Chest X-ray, AP view. Patient: 30 years old, sex F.
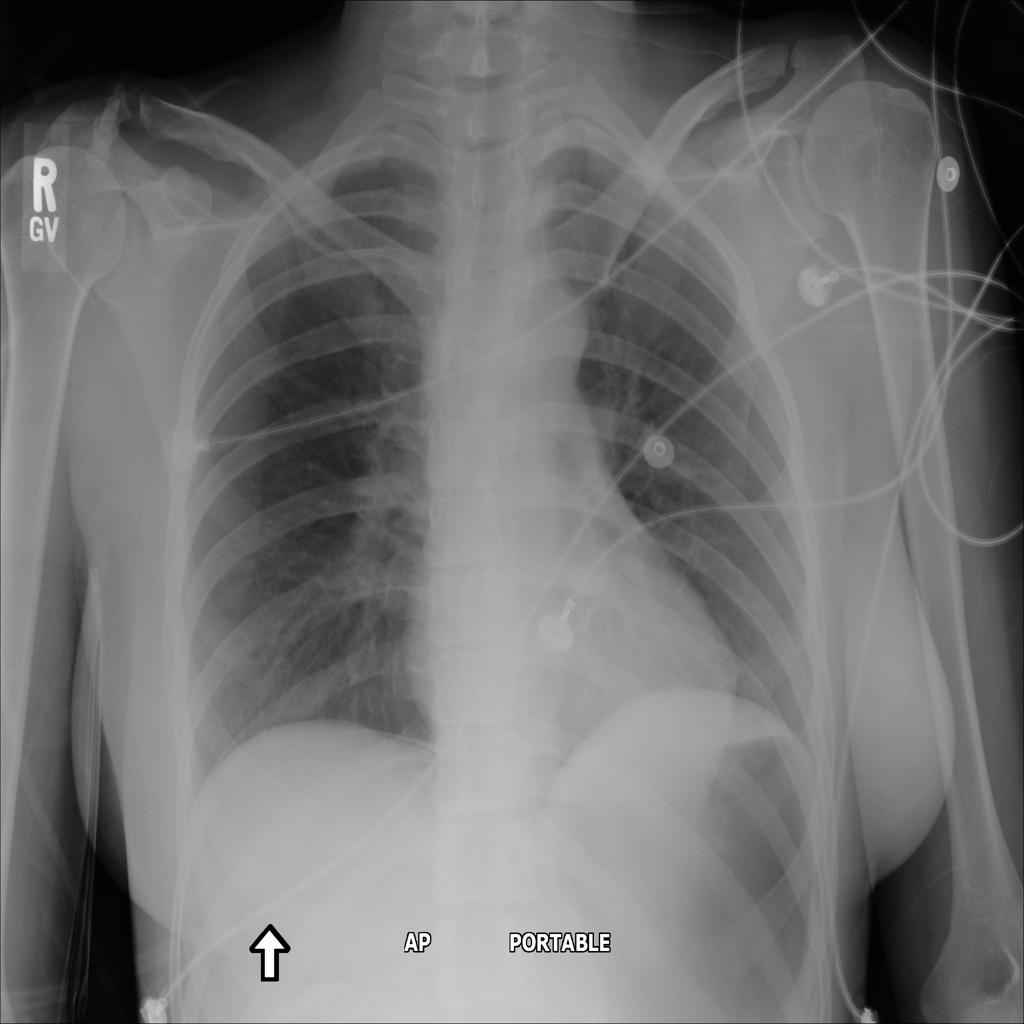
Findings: No Finding